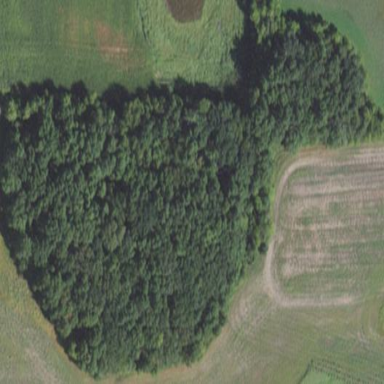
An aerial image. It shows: Serene woodland landscape.